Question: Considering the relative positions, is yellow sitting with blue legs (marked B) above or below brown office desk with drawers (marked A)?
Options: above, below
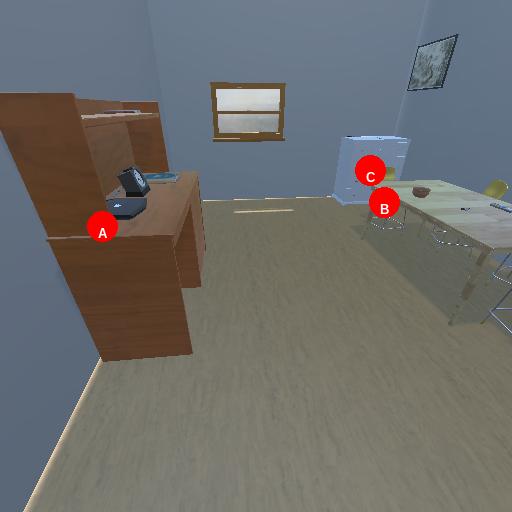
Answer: above